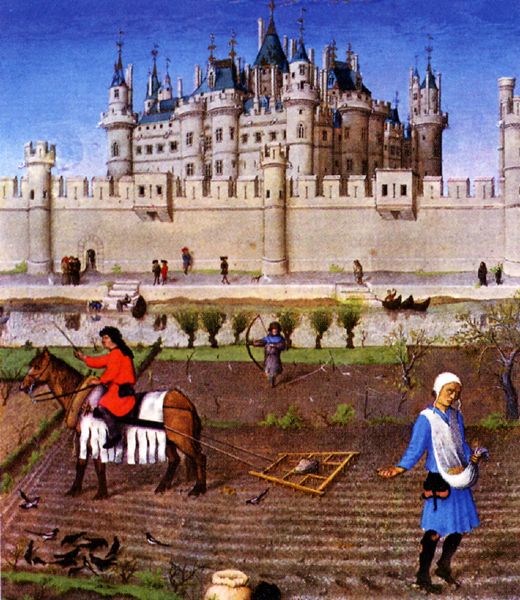
Titel: Très Riches Heures des Jean Duc de Berry
Institution: Chantilly, Musée Condé
Schlagwörter: baum, blau, gemälde, himmel, bäume, fluss, menschen, frankreich, frau, weiss, rot, schloss, weg, malerei, stein, feld, vögel, renaissance, bauern, boot, boote, pferd, sack, turm, bogen, fischer, acker, ernte, giebel, mauer, arbeiter, junge, bauer, zinnen, burg, weiden, türme, mittelalter, stadtmauer, breughel, jahreszeit, schütze, pflug, pflügen, monat, krähen, raben, loire, saat, gerte, rechen, krähe, sähen, bestellen, egge, eggen, säen, frankteich, amboise, baogen, alpenraum